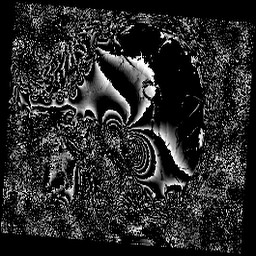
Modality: T2starw
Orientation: sagittal
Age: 23
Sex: female
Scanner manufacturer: siemens
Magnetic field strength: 3 T
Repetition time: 0.064 s
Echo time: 0.035 s